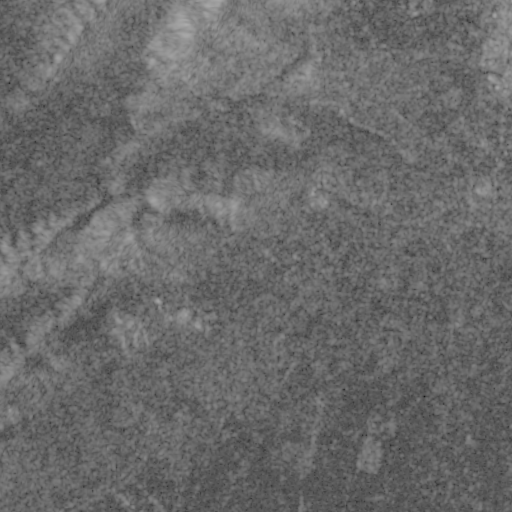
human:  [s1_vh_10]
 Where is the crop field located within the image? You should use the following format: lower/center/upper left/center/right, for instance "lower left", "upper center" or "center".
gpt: The crop field is located in the lower of the image.
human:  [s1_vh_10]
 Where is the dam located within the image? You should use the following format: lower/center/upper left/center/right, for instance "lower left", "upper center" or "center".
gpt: The dam is located in the upper left of the image.
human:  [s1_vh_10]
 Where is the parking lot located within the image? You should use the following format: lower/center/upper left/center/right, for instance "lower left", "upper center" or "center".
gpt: The parking lot is located in the upper right of the image.
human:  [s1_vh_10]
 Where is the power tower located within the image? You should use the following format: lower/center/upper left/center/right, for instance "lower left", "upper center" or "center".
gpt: The power tower is located in the upper left of the image.
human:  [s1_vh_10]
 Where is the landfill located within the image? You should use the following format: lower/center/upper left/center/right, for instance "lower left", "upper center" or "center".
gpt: There is no landfill in the image.

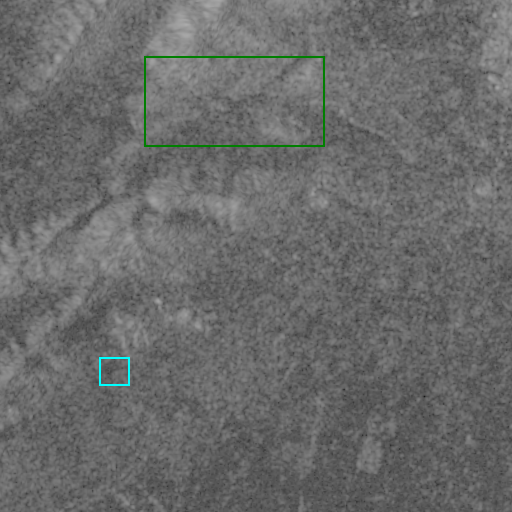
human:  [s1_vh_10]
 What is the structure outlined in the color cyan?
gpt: The structure outlined in cyan is a crop field.
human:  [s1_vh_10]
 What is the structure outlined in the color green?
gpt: The structure outlined in green is a park.
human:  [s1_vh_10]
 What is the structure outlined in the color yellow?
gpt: There is no yellow outline.